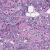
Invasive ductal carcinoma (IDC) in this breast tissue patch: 0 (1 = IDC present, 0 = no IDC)